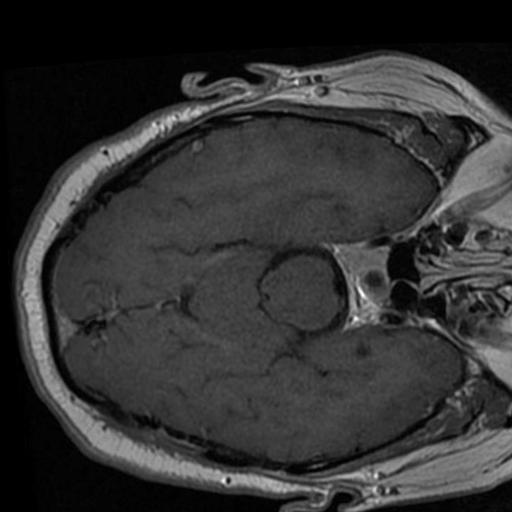
Label: brain_tumor